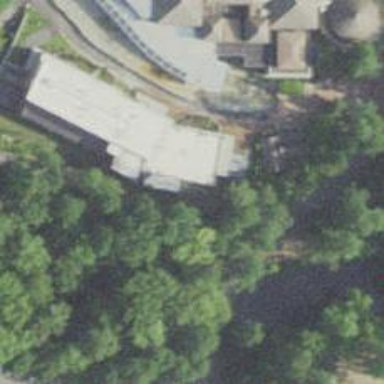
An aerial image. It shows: Maze attraction.